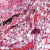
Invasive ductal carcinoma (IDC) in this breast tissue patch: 0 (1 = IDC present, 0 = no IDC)